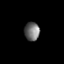
Tissue: prostate
Cell type: Fibroblasts
Senescence score: 0.684
Nuclear area (px): 273
Mean DAPI intensity: 112.253